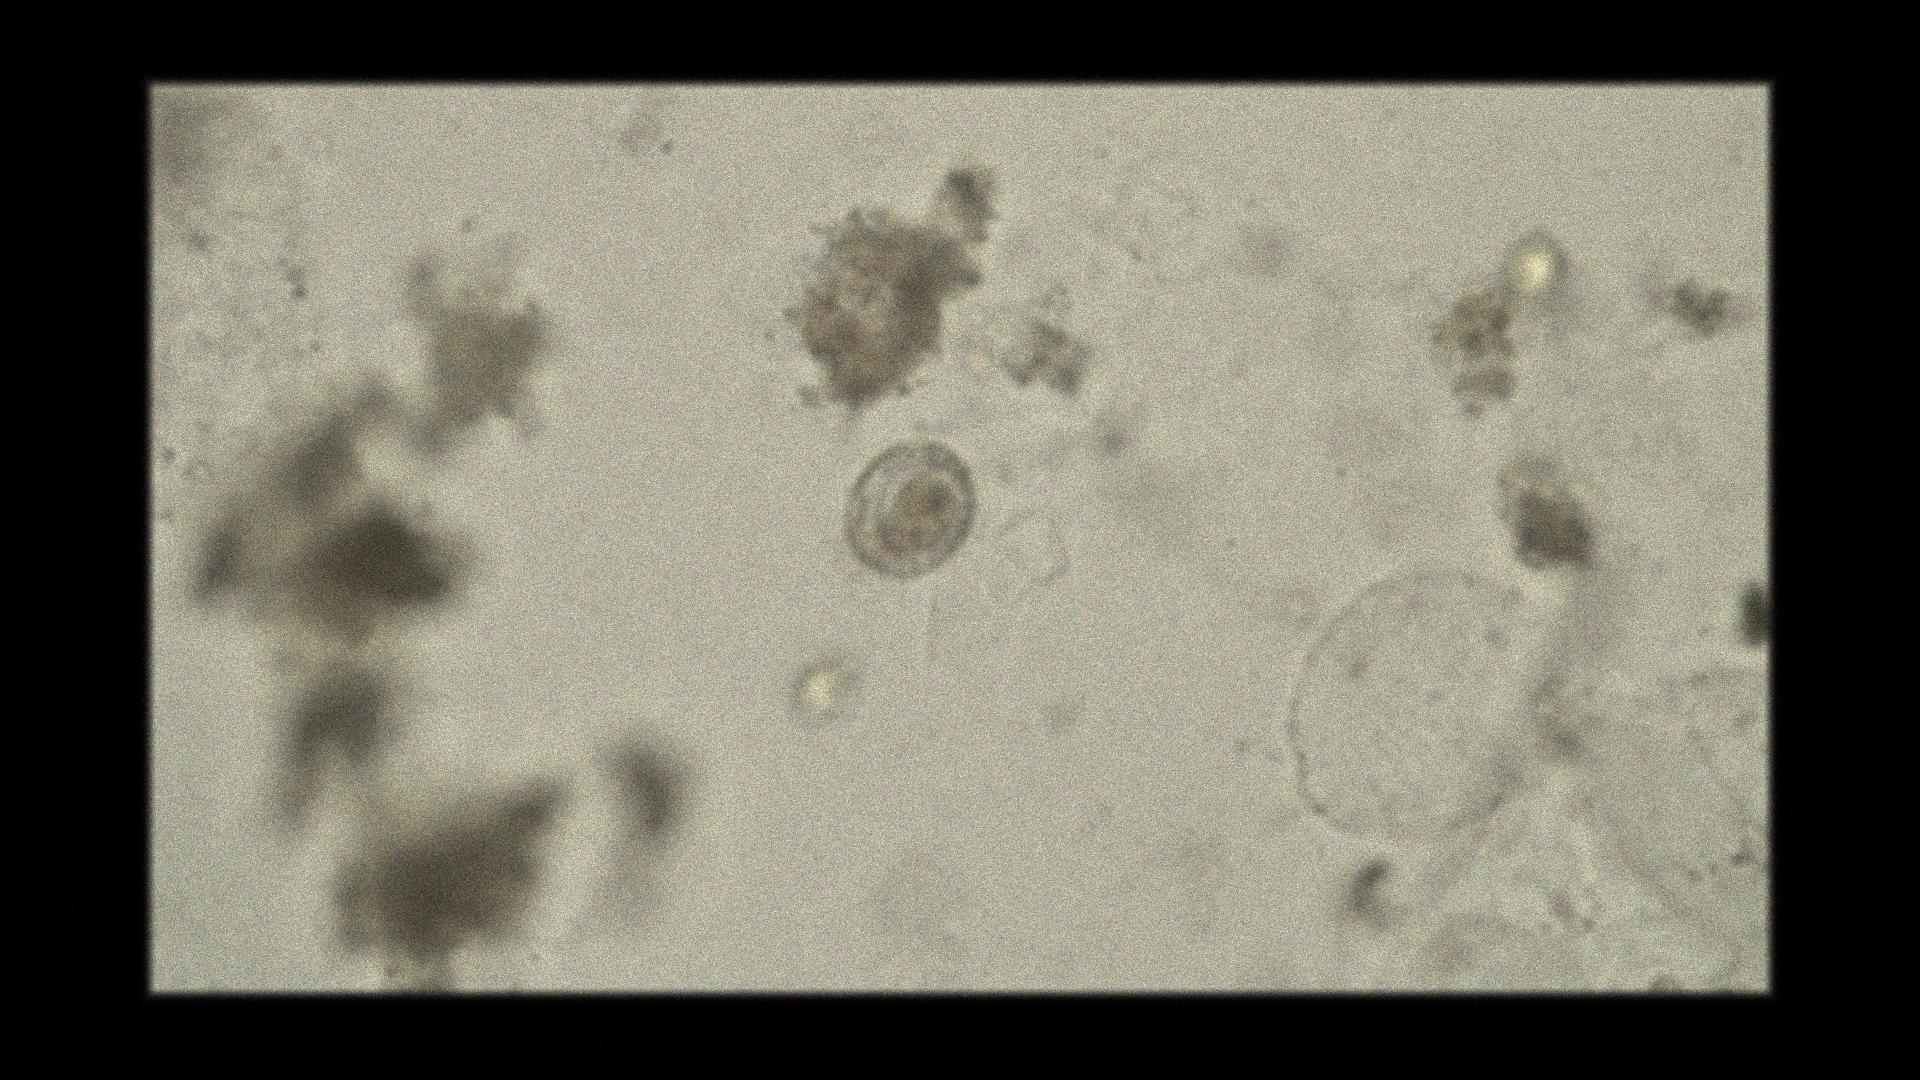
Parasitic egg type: Hymenolepis nana